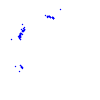
Particle: kaon